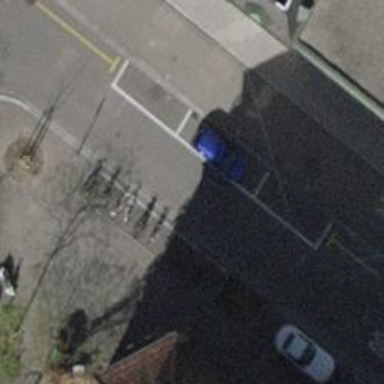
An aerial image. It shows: Bicycle parking area with stands.